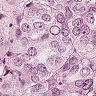
Metastatic tissue present: yes